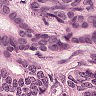
Metastatic tissue present: yes